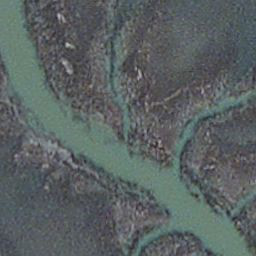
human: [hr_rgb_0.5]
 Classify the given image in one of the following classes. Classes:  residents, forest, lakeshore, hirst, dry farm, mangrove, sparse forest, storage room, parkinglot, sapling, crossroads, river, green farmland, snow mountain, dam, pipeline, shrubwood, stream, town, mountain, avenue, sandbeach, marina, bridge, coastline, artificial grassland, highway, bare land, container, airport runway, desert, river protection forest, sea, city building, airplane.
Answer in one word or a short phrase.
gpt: stream